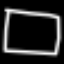
Label: square